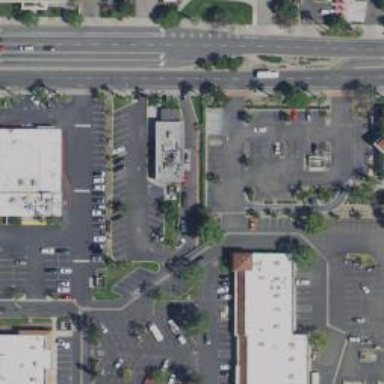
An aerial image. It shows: Parking space.